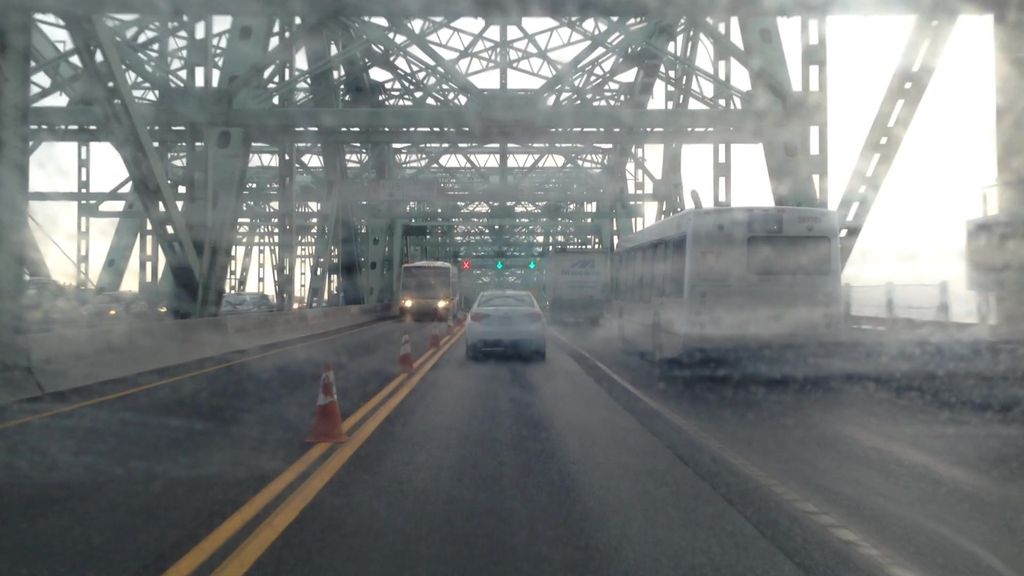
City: montreal